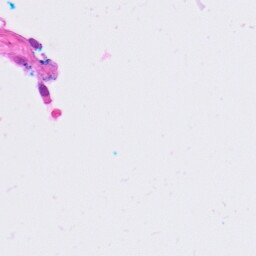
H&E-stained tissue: Lung